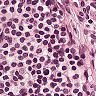
Metastatic tissue present: no